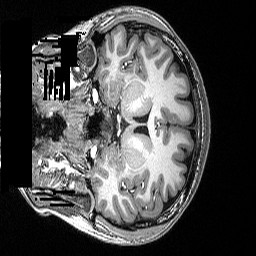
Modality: T1w
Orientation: coronal